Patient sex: F
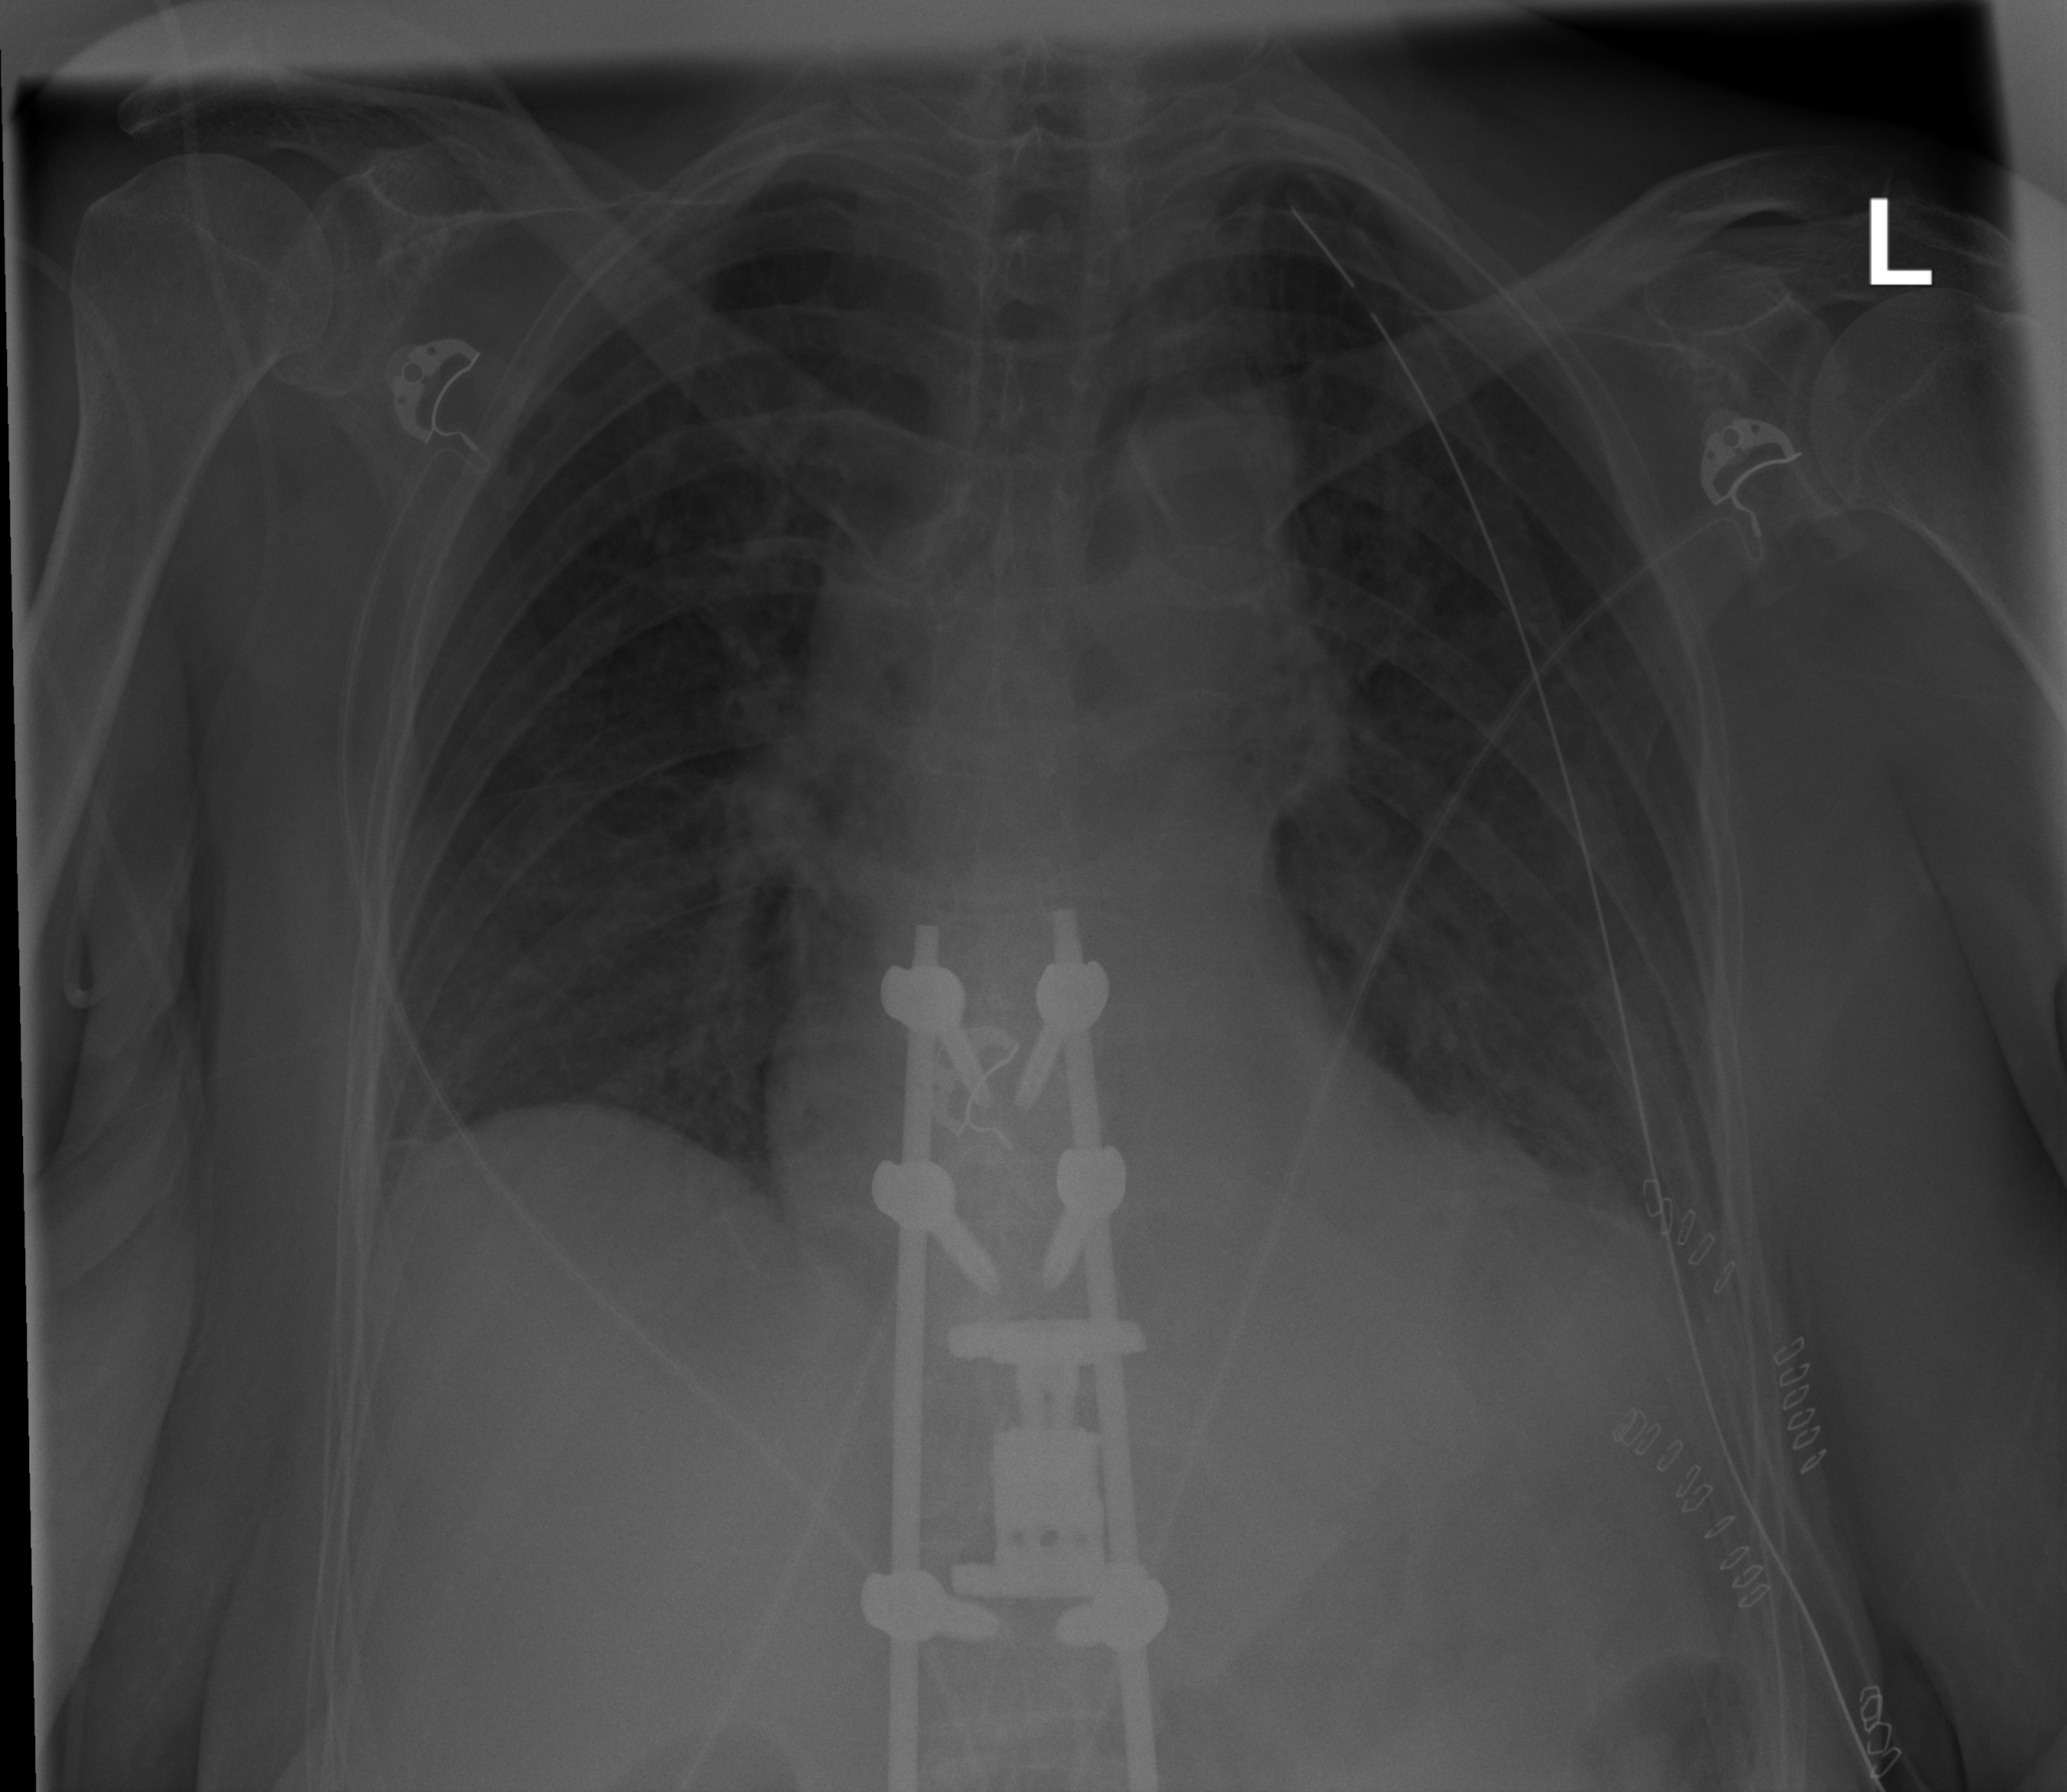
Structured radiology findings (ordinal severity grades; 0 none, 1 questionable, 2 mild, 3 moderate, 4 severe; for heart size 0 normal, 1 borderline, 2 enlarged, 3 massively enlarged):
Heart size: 0
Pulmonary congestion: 2
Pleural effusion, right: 1
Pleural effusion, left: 1
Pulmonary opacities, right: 0
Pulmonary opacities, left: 0
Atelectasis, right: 2
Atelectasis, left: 2